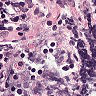
Metastatic tissue present: no